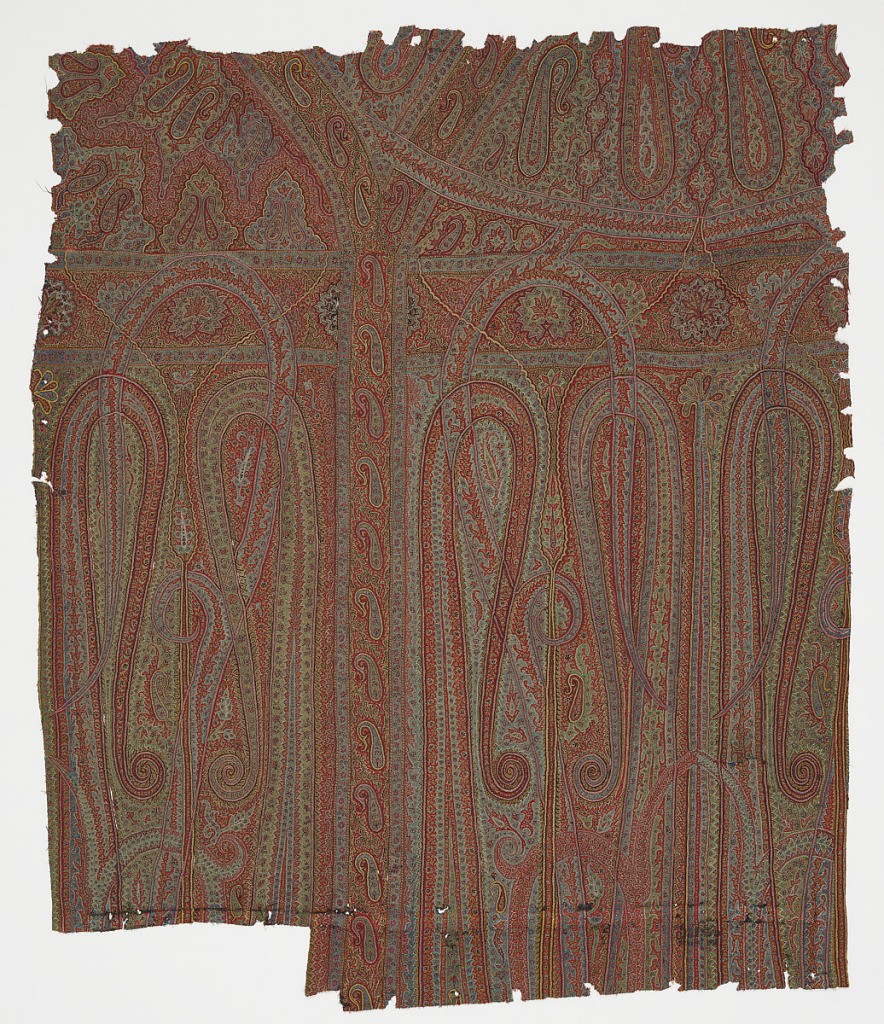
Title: Shawl fragment
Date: mid- 19th century
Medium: wool Technique: embroidered on twill weave Label: wool embroidery on wool 2/2 twill weave
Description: Shawl fragment embroidered in multicolored wool, divided into sections, and filled with elongated paisley motifs.